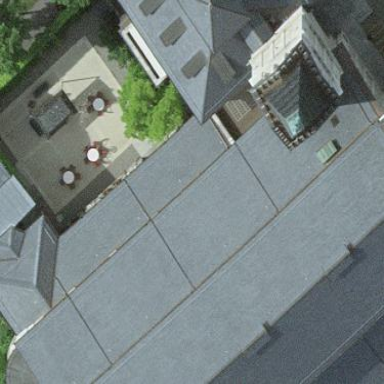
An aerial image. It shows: Building with skillion roof.